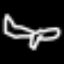
Label: airplane